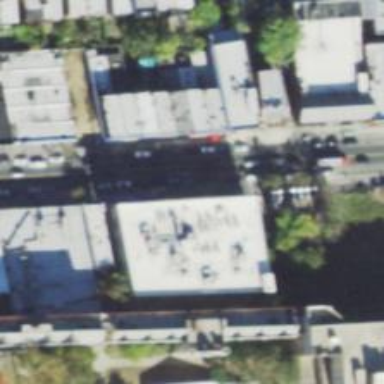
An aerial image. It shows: Pharmacy.